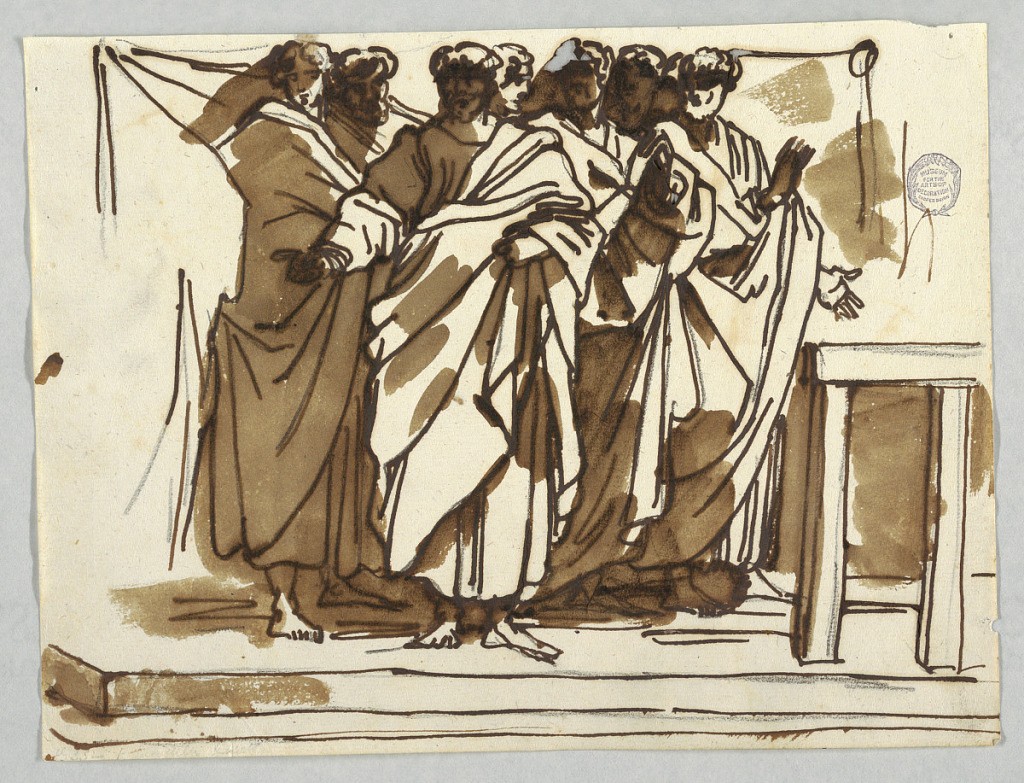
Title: Apostles after Raphael's "Death of Ananias"
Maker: Felice Giani, Italian, 1758–1823
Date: ca. 1820
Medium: Pen and ink, brush and sepia wash over black chalk on cream laid paper
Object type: Drawing
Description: Group of seven apostles based on Raphael's "The Death of Ananias."